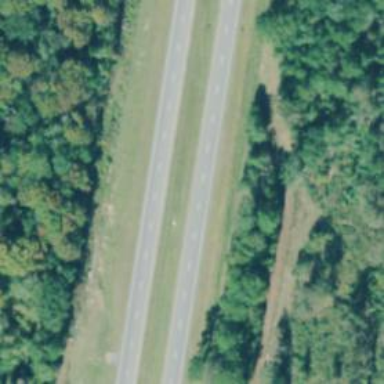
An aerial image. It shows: Asphalt trunk highway which is also expressway.